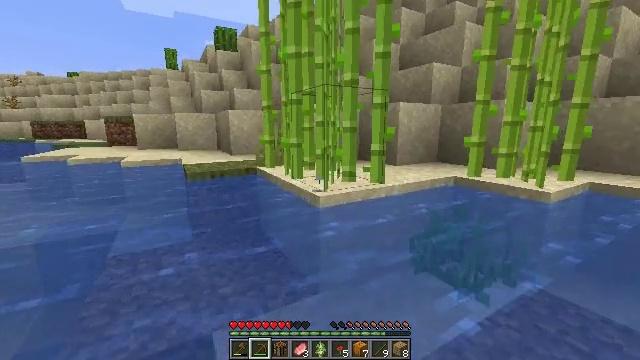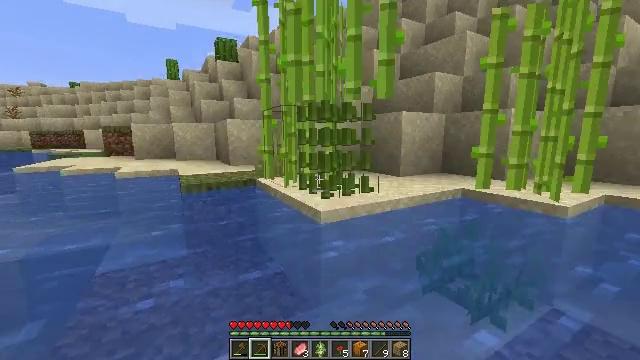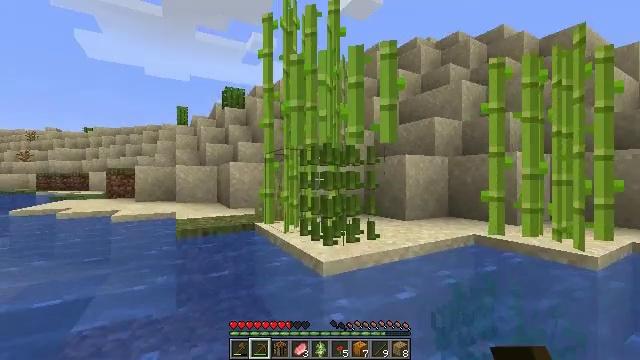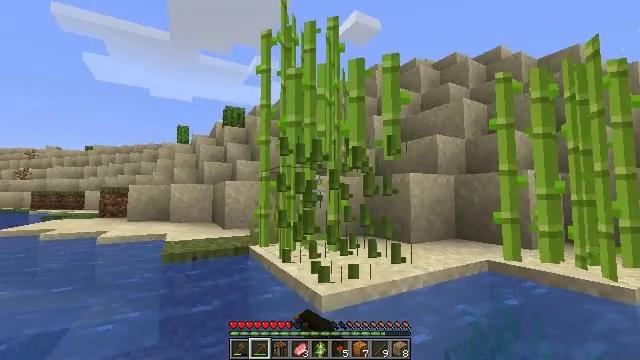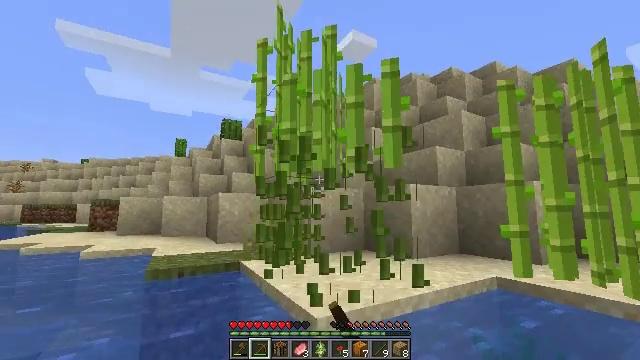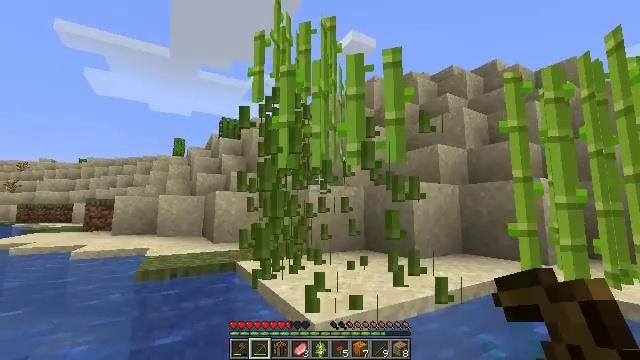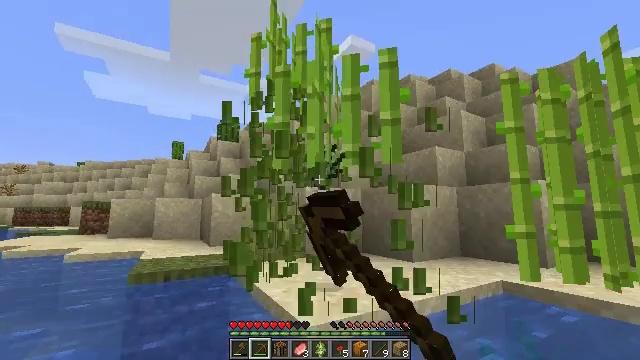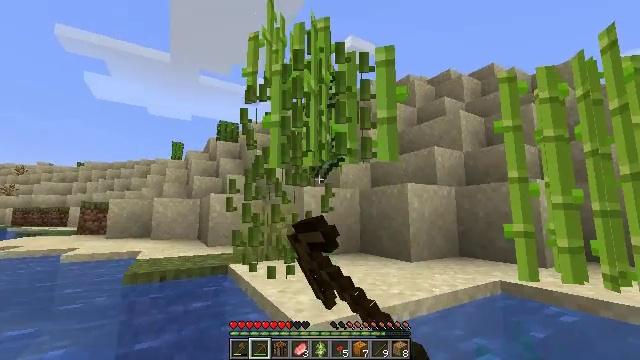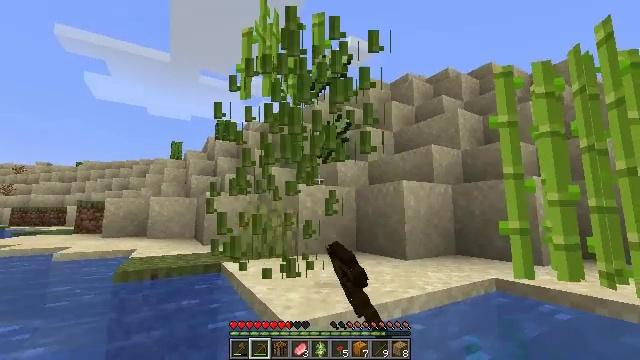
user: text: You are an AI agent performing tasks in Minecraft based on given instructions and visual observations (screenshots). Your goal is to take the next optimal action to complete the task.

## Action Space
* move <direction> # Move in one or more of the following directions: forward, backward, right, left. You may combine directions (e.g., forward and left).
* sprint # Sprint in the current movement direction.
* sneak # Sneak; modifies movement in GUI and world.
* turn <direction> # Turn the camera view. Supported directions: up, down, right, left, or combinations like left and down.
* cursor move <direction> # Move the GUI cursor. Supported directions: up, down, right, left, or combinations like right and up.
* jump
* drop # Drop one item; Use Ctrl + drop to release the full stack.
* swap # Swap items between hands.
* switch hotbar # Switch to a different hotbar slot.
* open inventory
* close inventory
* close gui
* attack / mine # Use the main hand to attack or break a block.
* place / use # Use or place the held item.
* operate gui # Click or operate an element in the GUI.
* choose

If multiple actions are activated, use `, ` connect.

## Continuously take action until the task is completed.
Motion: motion action
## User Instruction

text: Gather sugar cane for crafting.
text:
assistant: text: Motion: move forward, turn up, attack / mine
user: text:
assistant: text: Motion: move forward, turn up
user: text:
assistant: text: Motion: move forward, turn up
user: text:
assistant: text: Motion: move forward, turn up, attack / mine
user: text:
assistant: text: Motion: move forward, attack / mine
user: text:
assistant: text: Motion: move forward, attack / mine
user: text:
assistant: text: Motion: move forward, attack / mine
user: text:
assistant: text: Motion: move forward
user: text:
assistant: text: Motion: attack / mine